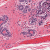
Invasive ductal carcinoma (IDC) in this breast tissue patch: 0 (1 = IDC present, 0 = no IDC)